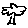
Label: tree